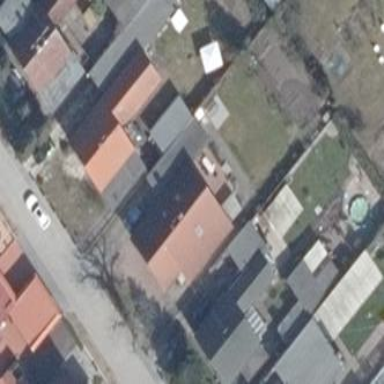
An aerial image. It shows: Gabled house with grey roof.